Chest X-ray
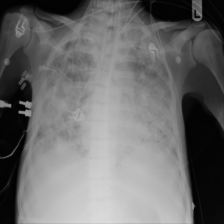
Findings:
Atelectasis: negative
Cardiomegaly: negative
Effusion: negative
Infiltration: negative
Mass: negative
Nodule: negative
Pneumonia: negative
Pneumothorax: negative
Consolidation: negative
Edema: negative
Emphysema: negative
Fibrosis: negative
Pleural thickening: negative
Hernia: negative